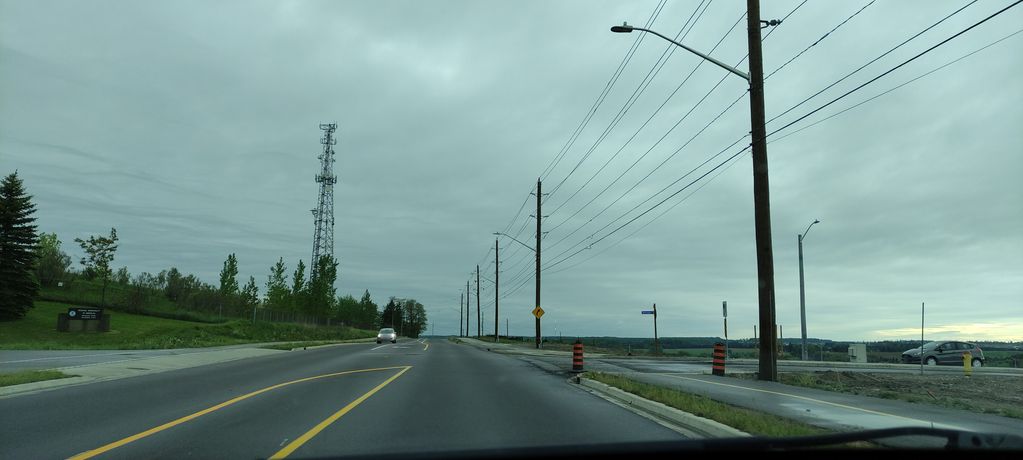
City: kitchener-waterloo